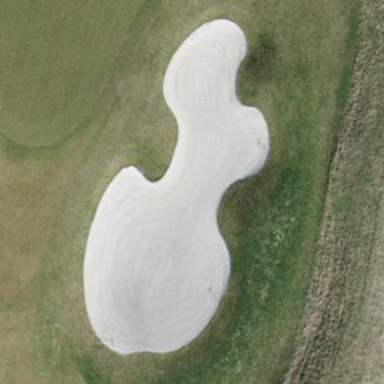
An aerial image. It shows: Sandy area is golf bunker.